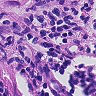
Metastatic tissue present: yes